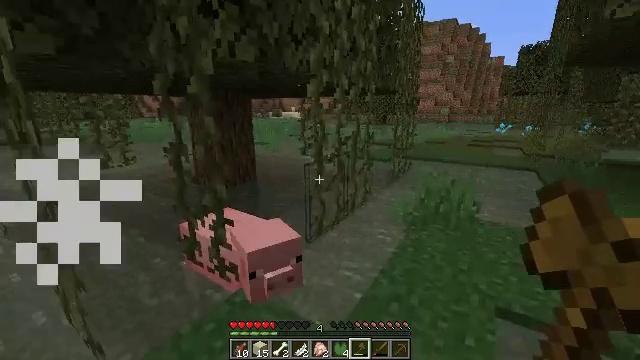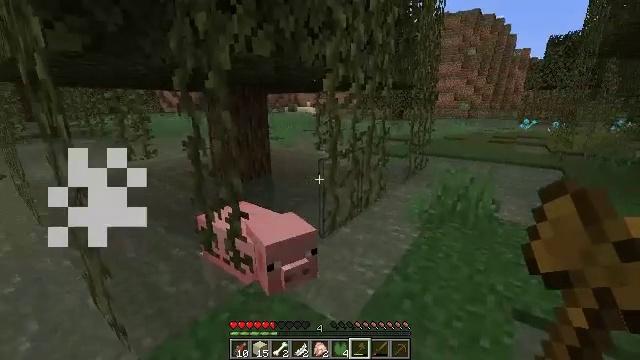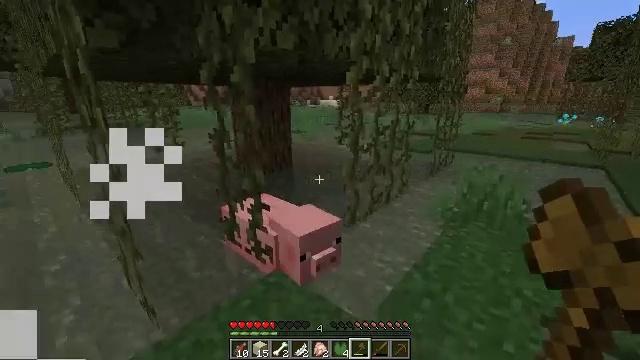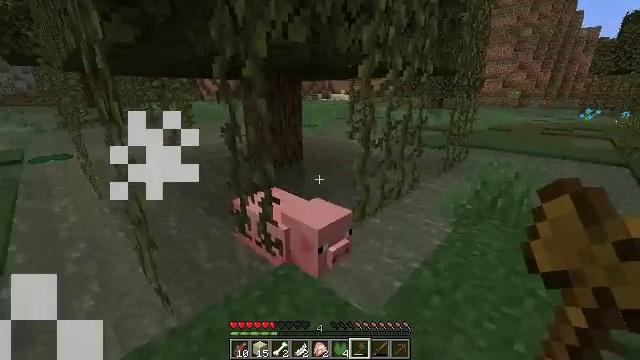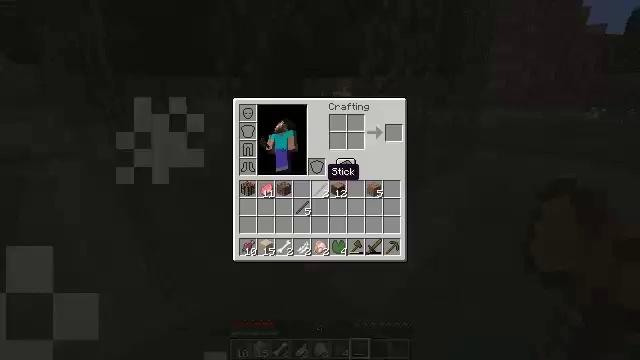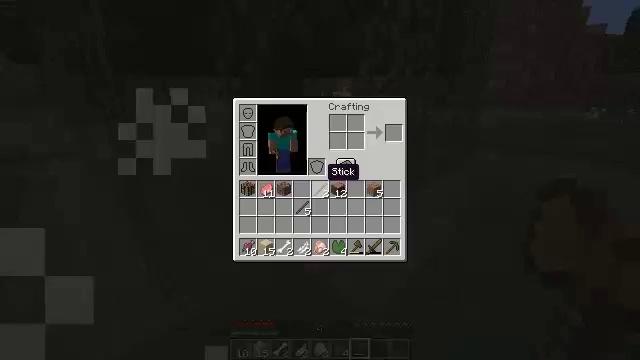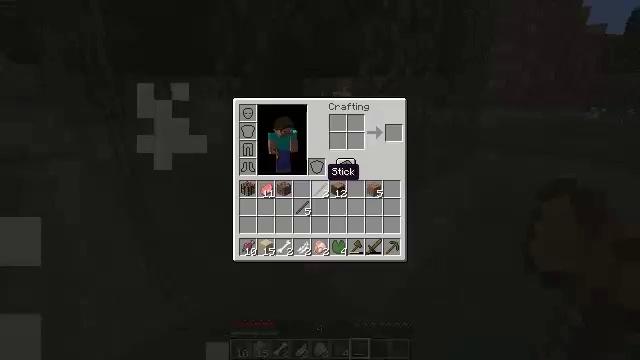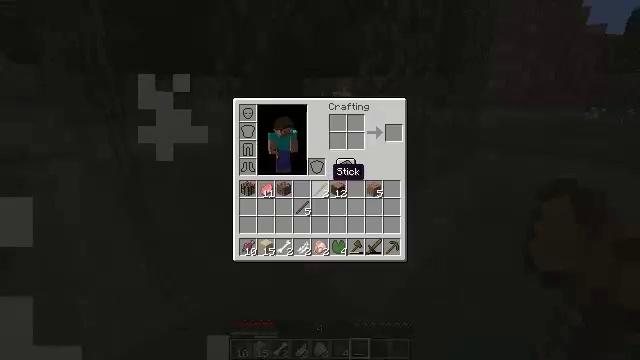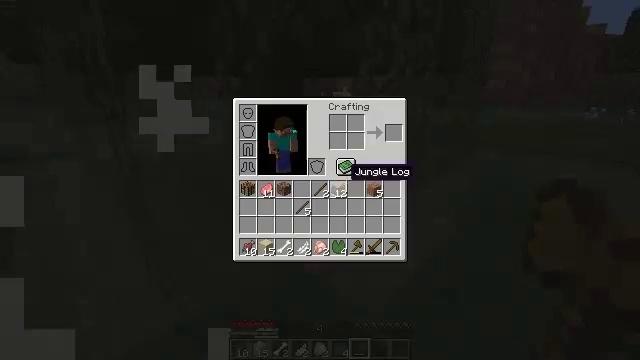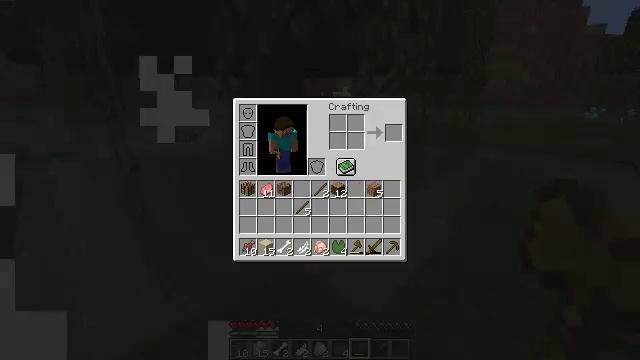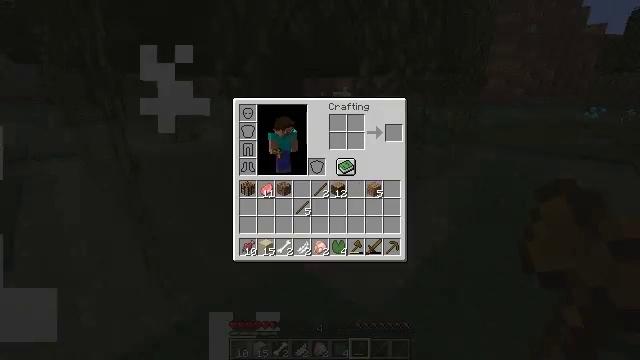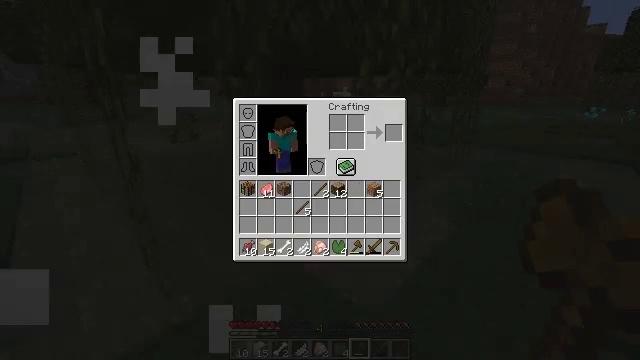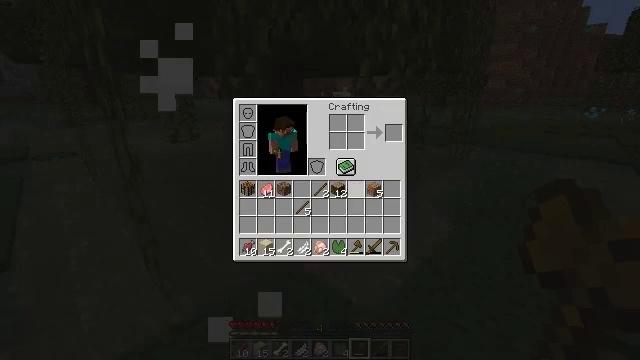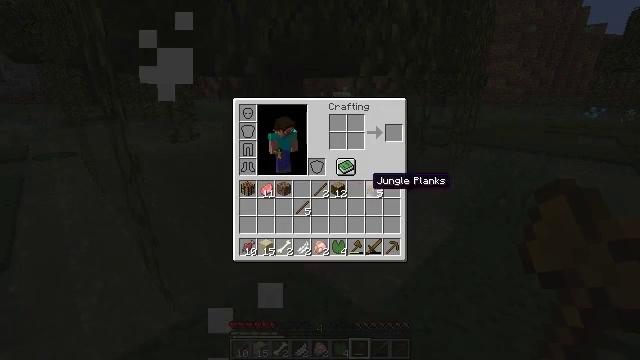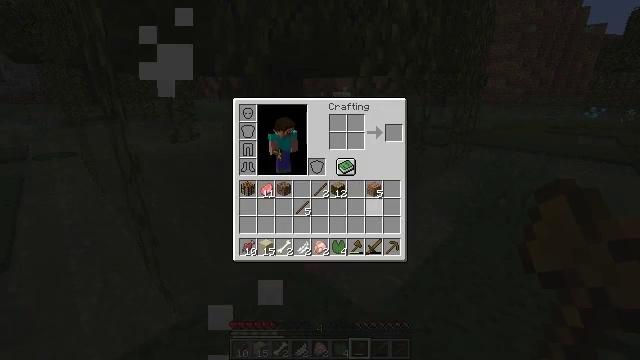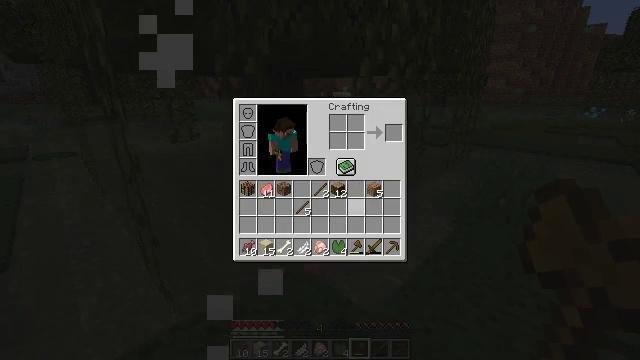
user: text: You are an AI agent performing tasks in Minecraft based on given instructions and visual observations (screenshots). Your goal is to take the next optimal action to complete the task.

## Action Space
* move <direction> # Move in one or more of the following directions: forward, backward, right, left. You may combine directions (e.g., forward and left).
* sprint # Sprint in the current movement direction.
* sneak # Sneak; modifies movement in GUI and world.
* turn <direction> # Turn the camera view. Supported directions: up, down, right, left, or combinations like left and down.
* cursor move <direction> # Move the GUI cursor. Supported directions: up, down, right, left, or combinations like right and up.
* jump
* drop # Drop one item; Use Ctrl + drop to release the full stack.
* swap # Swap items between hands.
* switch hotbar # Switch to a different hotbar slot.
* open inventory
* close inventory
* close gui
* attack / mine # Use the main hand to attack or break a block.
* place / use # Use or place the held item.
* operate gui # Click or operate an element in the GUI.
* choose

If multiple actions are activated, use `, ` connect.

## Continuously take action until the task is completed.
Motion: motion action
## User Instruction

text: Retrieve vines from walls or cliffs.
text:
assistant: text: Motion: turn left and down
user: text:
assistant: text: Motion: turn left and down
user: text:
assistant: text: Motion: turn left and down
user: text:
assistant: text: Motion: open inventory
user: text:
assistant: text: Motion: open inventory
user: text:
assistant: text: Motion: open inventory
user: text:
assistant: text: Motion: no_op
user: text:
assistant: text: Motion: cursor move right
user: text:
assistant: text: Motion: cursor move right
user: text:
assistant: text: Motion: no_op
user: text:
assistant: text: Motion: no_op
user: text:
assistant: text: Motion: no_op
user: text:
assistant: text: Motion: cursor move down
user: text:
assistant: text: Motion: cursor move down
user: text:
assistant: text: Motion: cursor move down
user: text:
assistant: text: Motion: cursor move left
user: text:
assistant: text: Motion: cursor move left
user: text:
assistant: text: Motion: cursor move left and up
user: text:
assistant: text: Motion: no_op
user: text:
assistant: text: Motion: no_op
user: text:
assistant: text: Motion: no_op
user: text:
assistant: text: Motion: no_op
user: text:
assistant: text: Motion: cursor move left
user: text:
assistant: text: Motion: no_op
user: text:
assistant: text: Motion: no_op
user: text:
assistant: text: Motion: no_op
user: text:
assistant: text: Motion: no_op
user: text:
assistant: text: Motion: no_op
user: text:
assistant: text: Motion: no_op
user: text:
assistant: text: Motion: close inventory